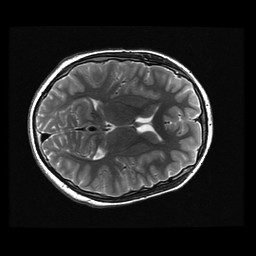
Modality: T2w
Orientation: axial
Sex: male
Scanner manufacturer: ge
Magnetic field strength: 3 T
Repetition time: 5 s
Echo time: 0.1017 s